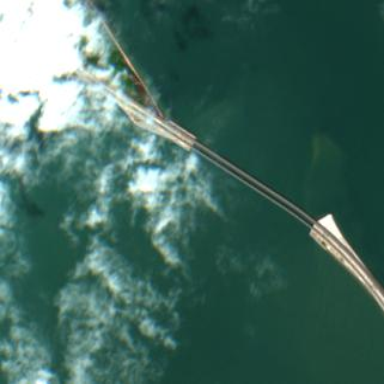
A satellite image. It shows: Viaduct bridge created by man.